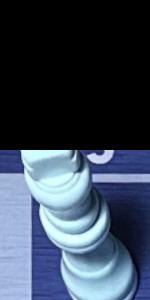
Label: King_White